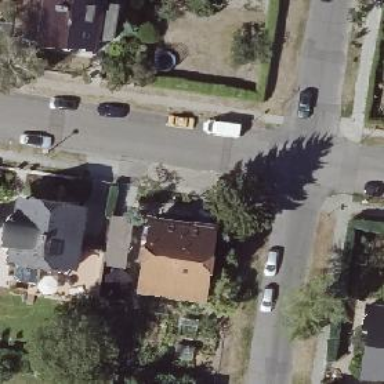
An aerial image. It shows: Sidewalk along the footway.